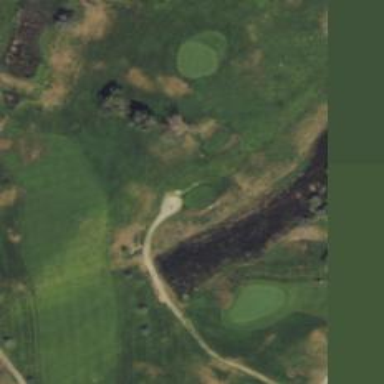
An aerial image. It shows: Golf Cart path.